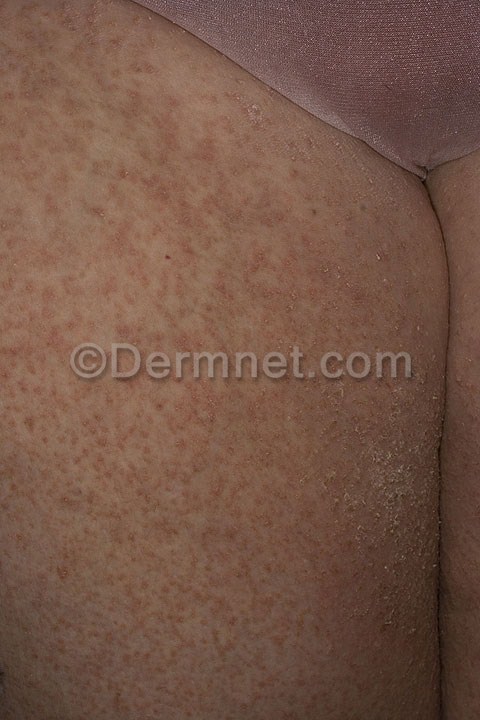
Disease: Bullous Disease Photos